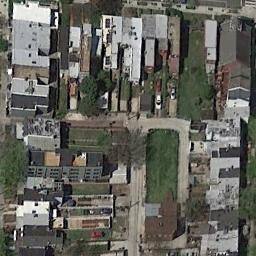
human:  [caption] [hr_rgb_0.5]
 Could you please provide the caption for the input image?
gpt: A dense residential area has some lawns and lots of houses of different sizes and heights .

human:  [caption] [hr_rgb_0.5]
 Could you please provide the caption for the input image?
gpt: There are many roads and neatly arranged houses and trees and large lawns in densely populated areas .

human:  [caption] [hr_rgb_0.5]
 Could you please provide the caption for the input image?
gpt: There is a winding road to the left of the residential area .

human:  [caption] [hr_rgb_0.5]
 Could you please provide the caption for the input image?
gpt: The dense residential is on the grass next to some trees .

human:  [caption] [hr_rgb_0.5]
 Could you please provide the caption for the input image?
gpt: There are buildings with some lawns around on dense residential area .